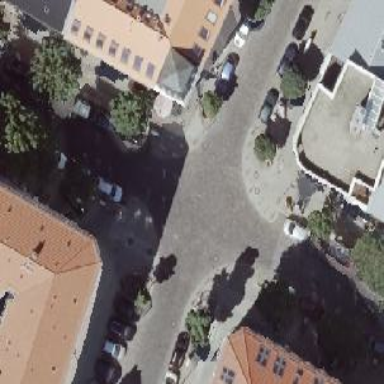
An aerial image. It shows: Unmarked crossing on the road.